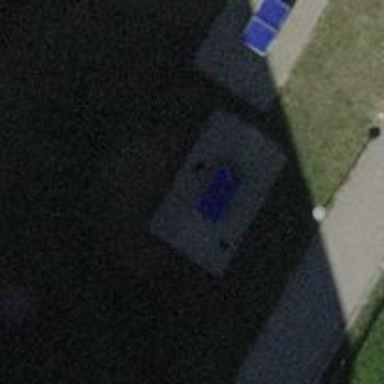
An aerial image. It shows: Brown bench in the vicinity.